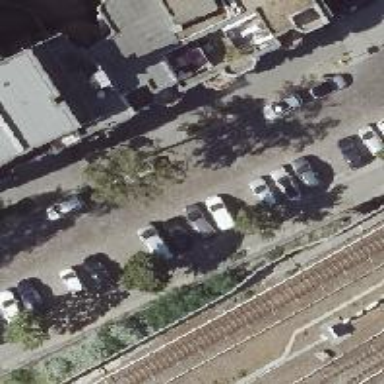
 there is asphalt road with separate sidewalks. Perpendicular parking is available on the left side of the street."